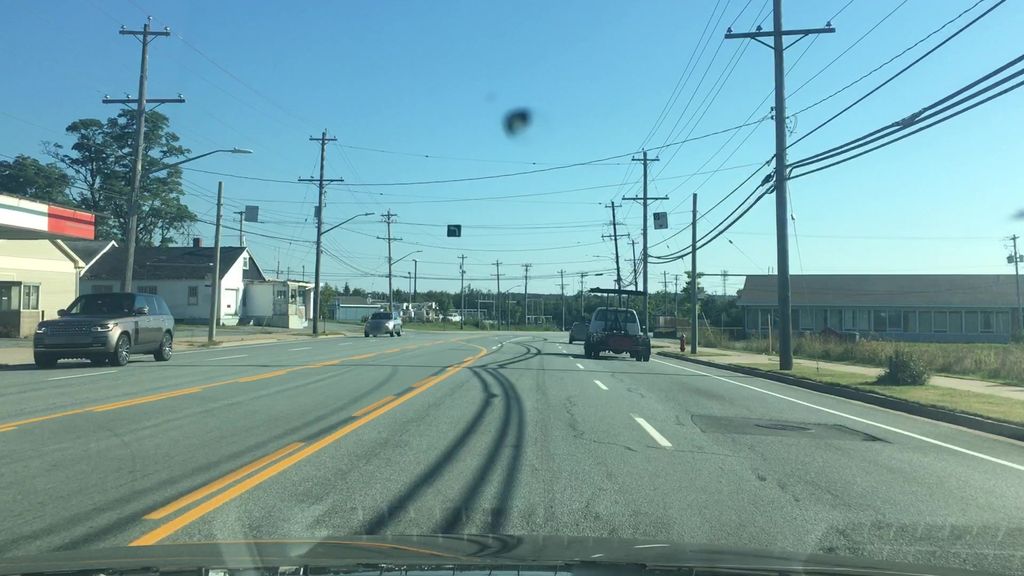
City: halifax